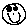
Label: smiley face